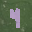
Label: 4